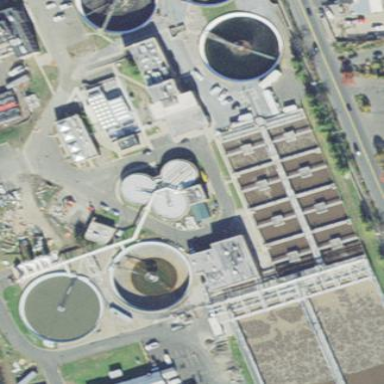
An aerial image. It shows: View of wastewater plant.